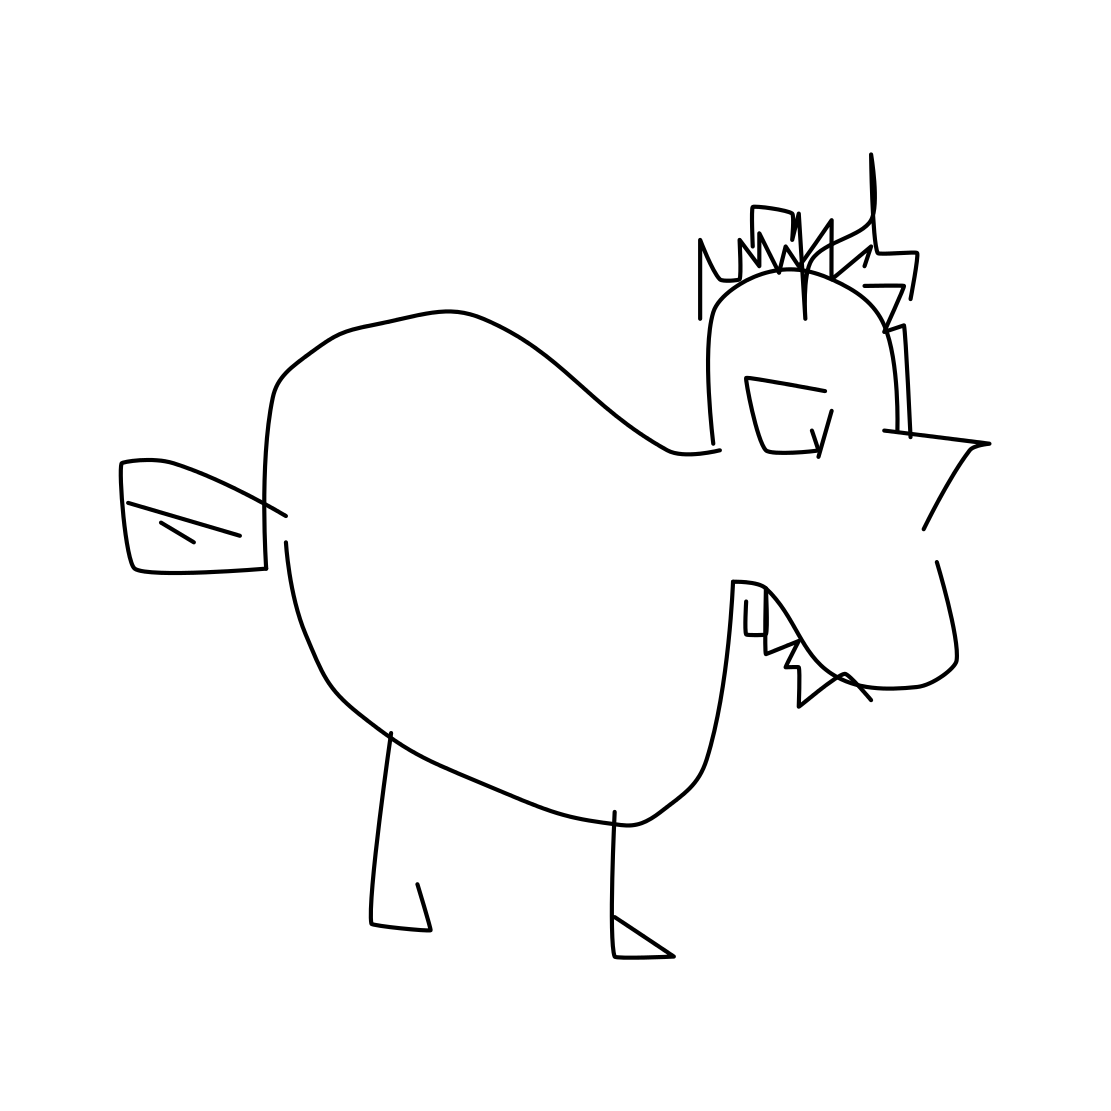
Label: rooster